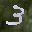
Label: 3